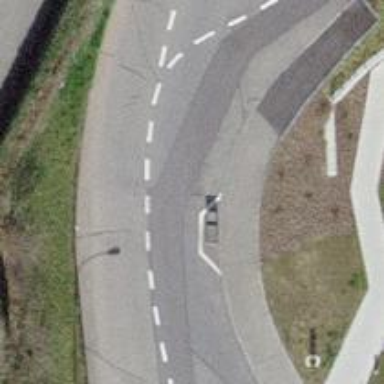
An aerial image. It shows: Traffic calming feature called choker.